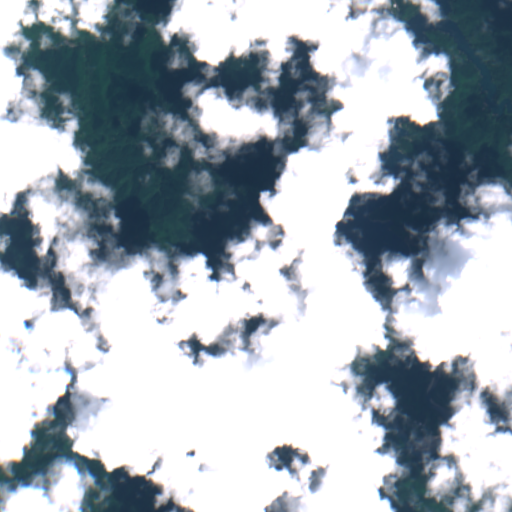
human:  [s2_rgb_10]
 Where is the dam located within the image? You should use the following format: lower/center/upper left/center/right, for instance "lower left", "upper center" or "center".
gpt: The dam is located in the lower right of the image.
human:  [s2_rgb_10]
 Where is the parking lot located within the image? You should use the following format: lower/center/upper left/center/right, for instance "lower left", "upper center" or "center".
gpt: The parking lot is located in the upper right of the image.
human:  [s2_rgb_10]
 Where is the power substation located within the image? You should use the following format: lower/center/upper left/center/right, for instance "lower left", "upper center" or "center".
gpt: The power substation is located in the center right of the image.
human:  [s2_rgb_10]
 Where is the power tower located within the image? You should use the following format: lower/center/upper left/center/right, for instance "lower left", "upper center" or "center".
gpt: The power tower is located in the lower right of the image.
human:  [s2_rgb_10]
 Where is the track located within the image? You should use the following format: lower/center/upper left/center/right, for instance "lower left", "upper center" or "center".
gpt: There is no track in the image.